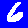
Digit: 6